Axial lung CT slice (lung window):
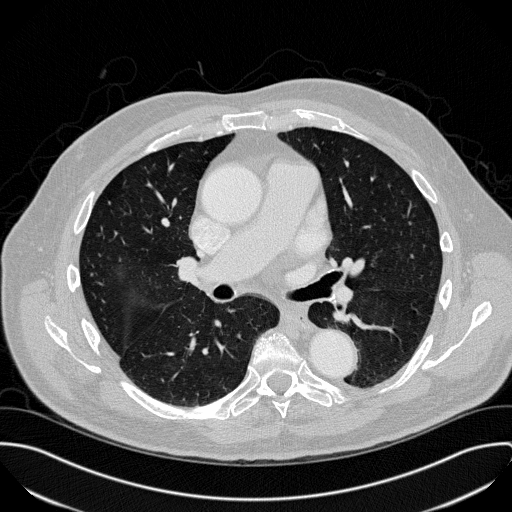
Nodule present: no